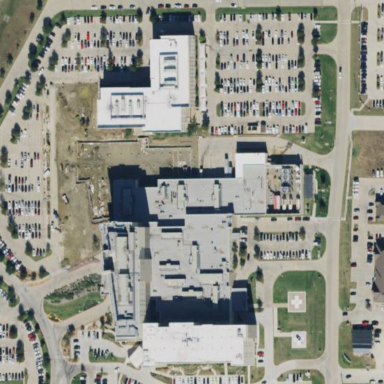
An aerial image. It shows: Healthcare facility identified as hospital.